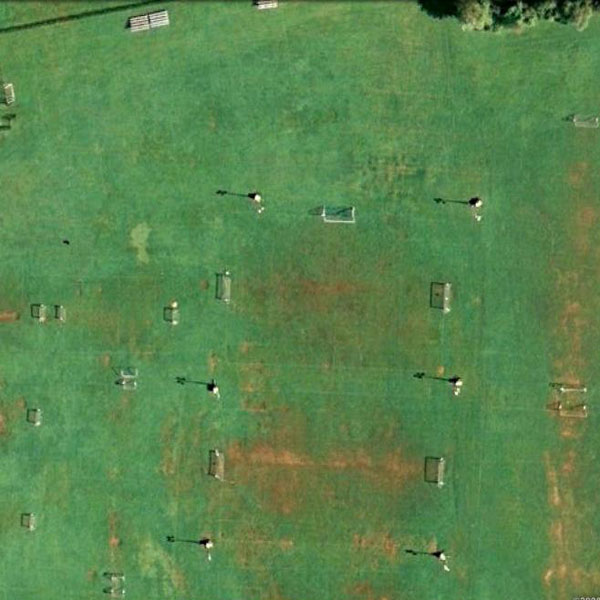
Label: Meadow